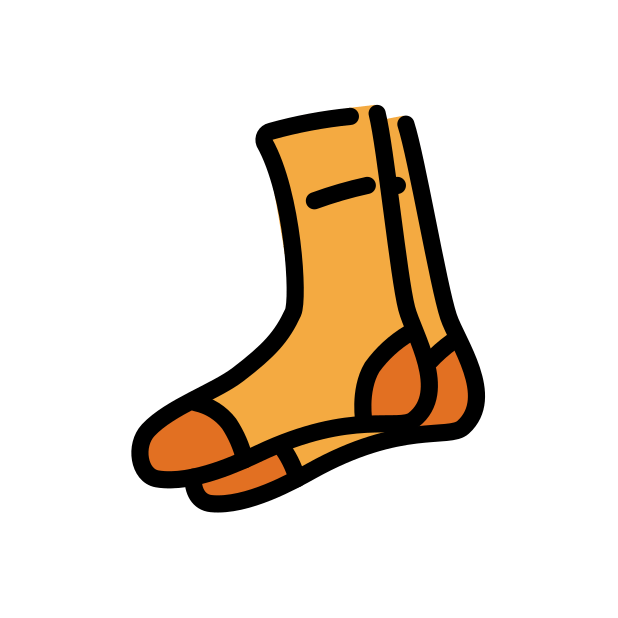
Emoji: 🧦
Name: socks
Unicode: 0x1f9e6